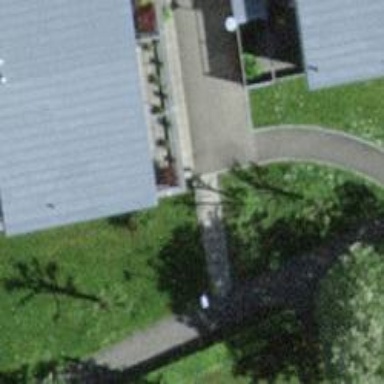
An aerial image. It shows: Set of steps on the road.